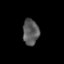
Tissue: prostate
Cell type: T cells
Senescence score: 0.253
Nuclear area (px): 409
Mean DAPI intensity: 89.623